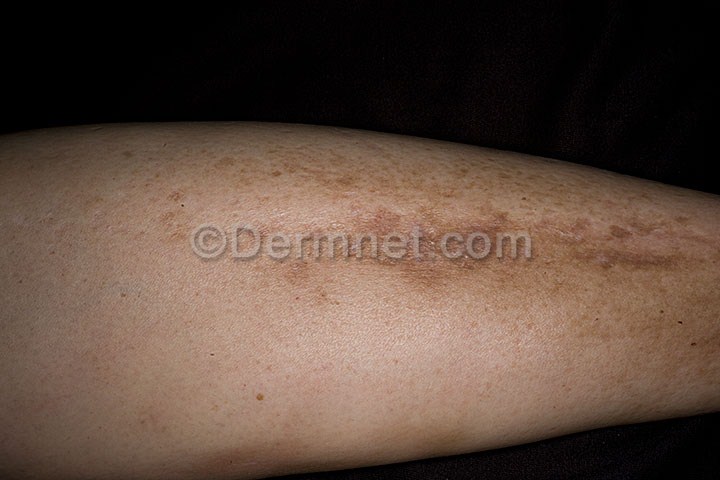
Disease: Systemic Disease